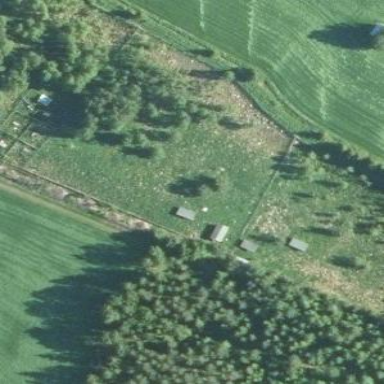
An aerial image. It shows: Fence is in the image.